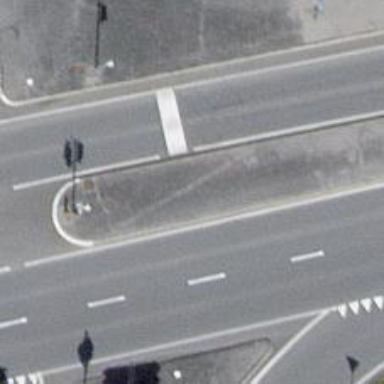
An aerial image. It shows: Asphalt road classified as primary highway.